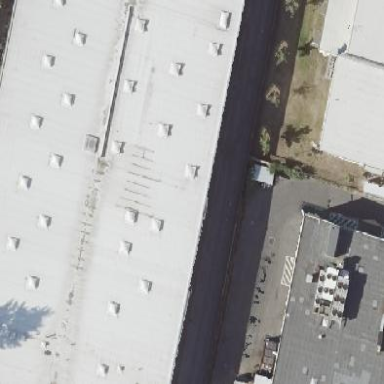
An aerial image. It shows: Building with flat roof.